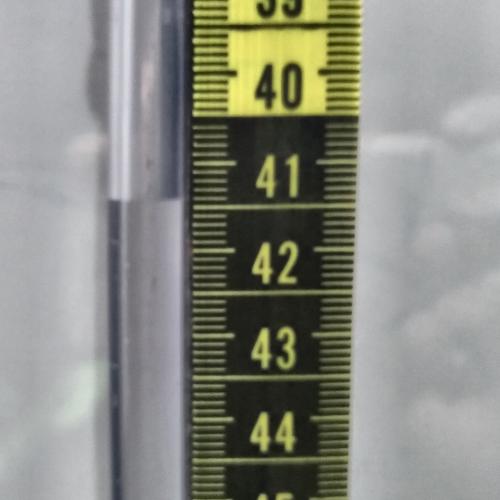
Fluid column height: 41.4 cm